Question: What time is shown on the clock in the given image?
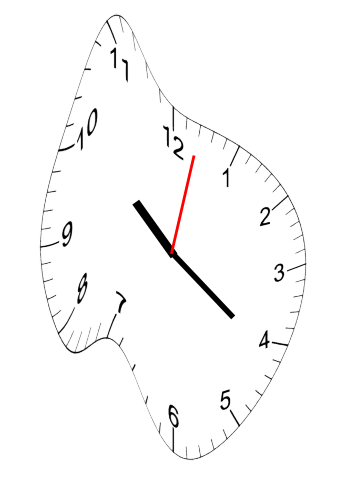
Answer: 10:21:02